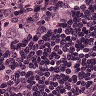
Metastatic tissue present: yes